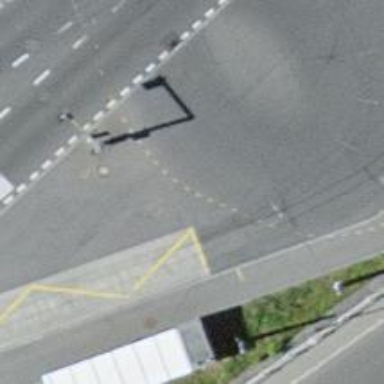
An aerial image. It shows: Bus stop for trolleybuses with designated stop position.